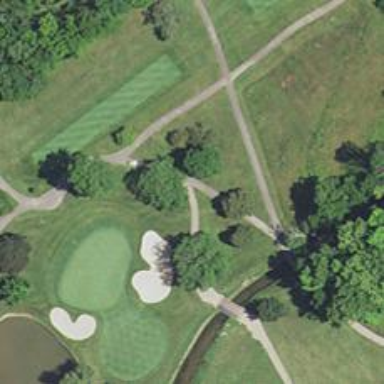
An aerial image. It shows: Service road designated as golf cart path.